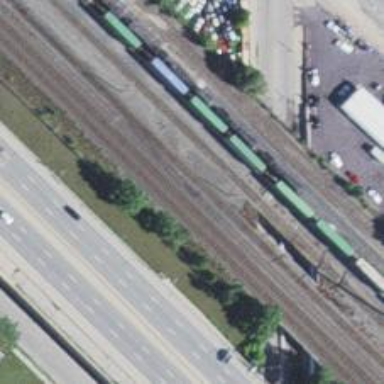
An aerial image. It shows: Railway siding for service.